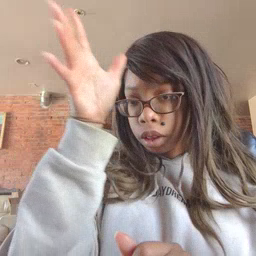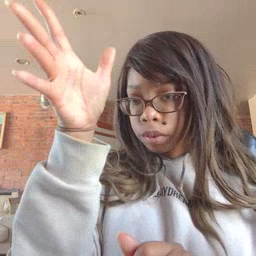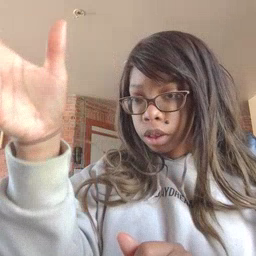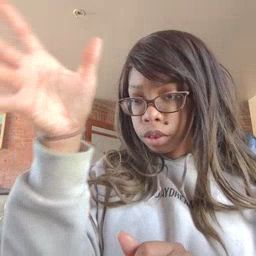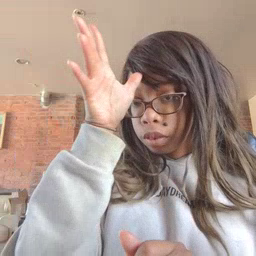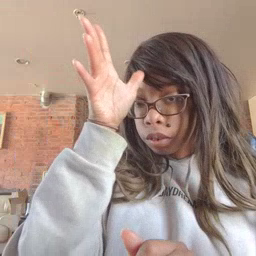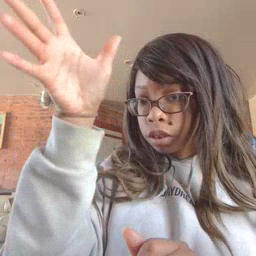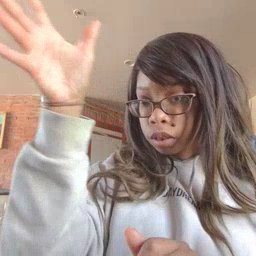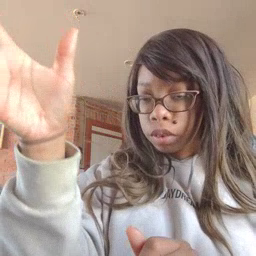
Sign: grandpa